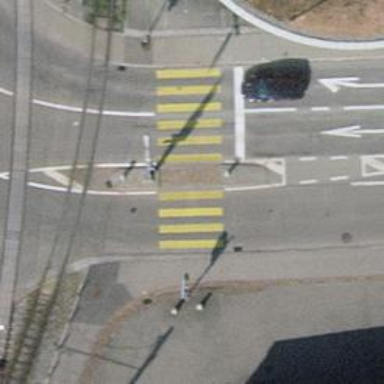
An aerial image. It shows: Road crossing with traffic signals and pedestrian island.